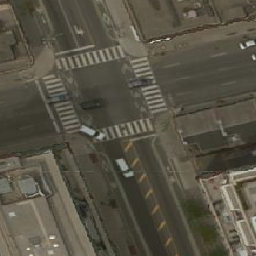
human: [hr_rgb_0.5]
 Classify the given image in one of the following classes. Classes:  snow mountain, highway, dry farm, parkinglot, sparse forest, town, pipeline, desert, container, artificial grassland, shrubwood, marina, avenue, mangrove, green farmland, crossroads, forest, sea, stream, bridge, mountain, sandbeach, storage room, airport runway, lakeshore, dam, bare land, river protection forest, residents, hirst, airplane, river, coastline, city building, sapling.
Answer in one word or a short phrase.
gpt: crossroads